Question: Is there any way to modify React-Slick CSS? I have a UI UX Design to make, and for now I'm using react-slick for a slider but need to change it
The default setting for center mode that created in the doc is like this

this is my code
'''
const settings = {
className: 'center',
centerMode: true,
focusOnSelect: true,
infinite: true,
centerPadding: '100px',
slidesToShow: 3,
speed: 500,
}
<Slider {...settings}>
{sliderData.map((slide, index) => {
return (
<div key={index}>
<img
src={slide.image}
alt='slider'
key={index}
className={slideStyle.image}
/>
</div>
)
})}
</Slider>
'''
Is theres a way to modify the css like this ?
<URL>
Here's the playground
<URL>
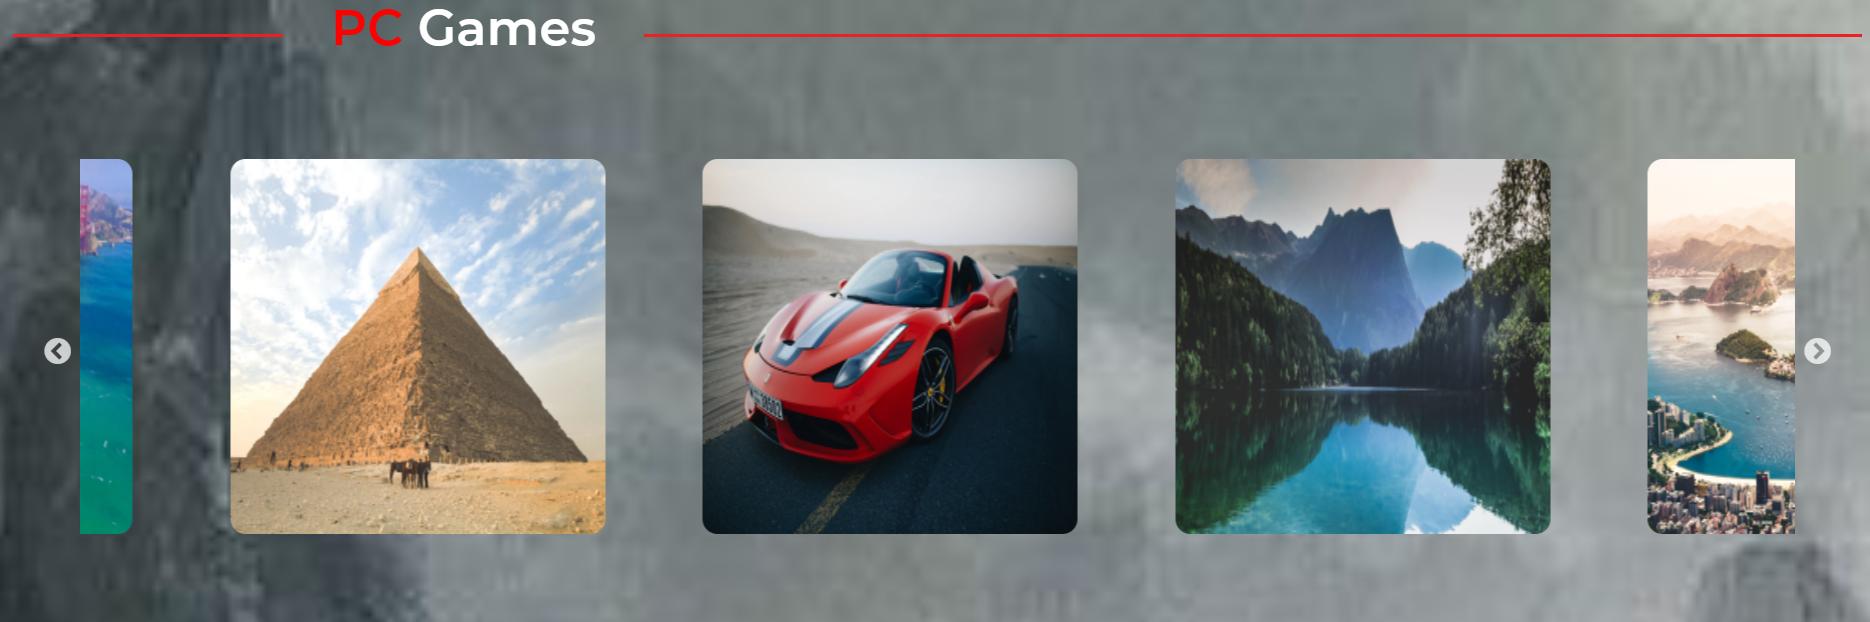
Answer: Try this example : <URL>
<URL>
'''
.slick-slider {
position: relative;
height: 100%;
display: flex;
justify-content: center;
align-items: center;
padding: 0 20px;
}
.slick-list {
position: relative;
display: block !important;
overflow: hidden;
padding: 100px !important;
width: 100%;
}
.slick-track {
position: relative;
top: 0;
left: 0;
display: flex;
}
.slick-slide div {
display: flex !important;
flex-direction: column;
justify-content: center;
align-items: center;
}
.slick-slide .image {
object-fit: cover;
border-radius: 2px;
min-width: 150px !important;
width: 80%;
}
.slick-slide div div span {
margin-top: 10px;
width: inherit;
text-align: center;
font-size: 0.75rem;
font-family: Arial, Helvetica, sans-serif;
font-weight: 600;
text-transform: uppercase;
color: #111;
}
.slick-slide:not(.slick-active) {
position: relative;
z-index: 997;
}
.slick-slide.slick-active:not(.slick-current) {
position: relative;
z-index: 998;
transform: scale(1.3);
transition: 0.25s;
}
.slick-slide.slick-active.slick-current {
position: relative;
z-index: 999;
transform: scale(1.6);
transition: 0.25s;
}
.slick-slide.slick-active:not(.slick-current) .image,
.slick-slide.slick-active.slick-current .image,
.slick-slide:not(.slick-active) .image {
width: 100% !important;
}
.slick-prev,
.slick-next {
display: none !important;
}
.custom-prevArrow,
.custom-nextArrow {
position: relative;
z-index: 99999;
top: -10px;
}
.custom-prevArrow {
left: -10px;
}
.custom-nextArrow {
right: -10px;
}
.custom-prevArrow:hover,
.custom-nextArrow:hover {
fill: red;
cursor: pointer;
}
'''